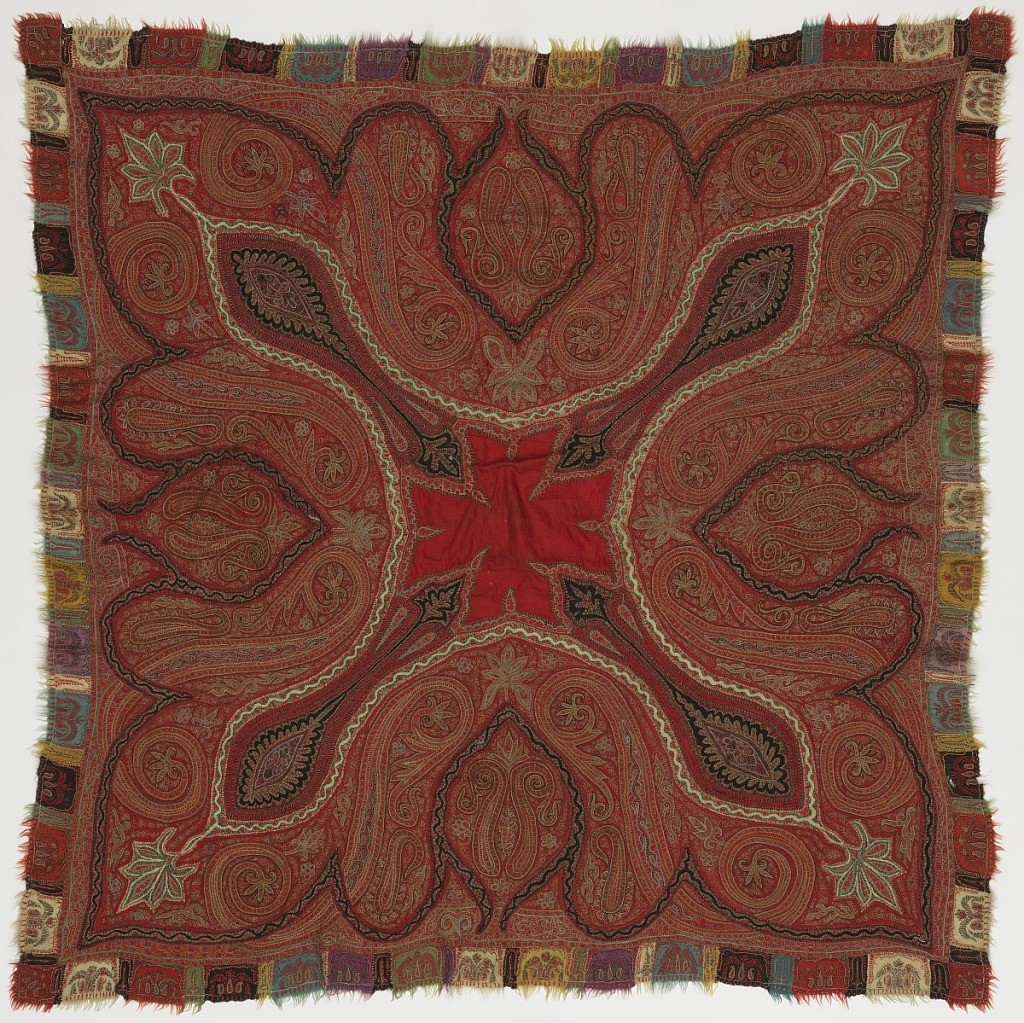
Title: Shawl
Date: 19th century
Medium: wook Technique: embroidered
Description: Square shawl with a small red center. Embroidered in a multicolored cone and flower design.